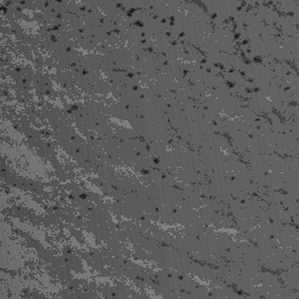
Label: frost